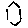
Label: hexagon